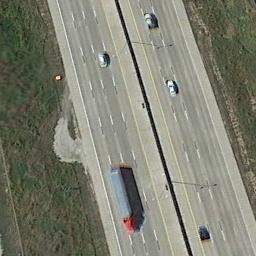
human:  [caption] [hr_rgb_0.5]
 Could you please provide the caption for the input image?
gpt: The freeway goes through the grass with some cars .

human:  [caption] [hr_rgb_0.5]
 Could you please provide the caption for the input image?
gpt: A straight freeway goes through the lawn and some cars are driving on the freeway .

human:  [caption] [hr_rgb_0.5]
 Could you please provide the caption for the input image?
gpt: There are large green lawns around the freeway and there are several cars on the freeway .

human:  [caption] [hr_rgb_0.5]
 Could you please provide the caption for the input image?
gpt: There are many houses on both sides of the highway .

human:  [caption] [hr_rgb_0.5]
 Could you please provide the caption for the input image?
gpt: There are green lawns beside the freeway with five cars .